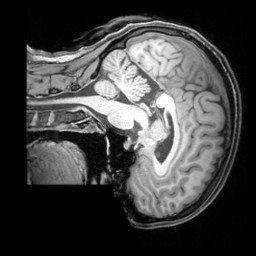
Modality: T1w
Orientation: sagittal
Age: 33
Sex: female
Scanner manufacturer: siemens
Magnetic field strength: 3 T
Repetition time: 1.97 s
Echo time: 0.00206 s